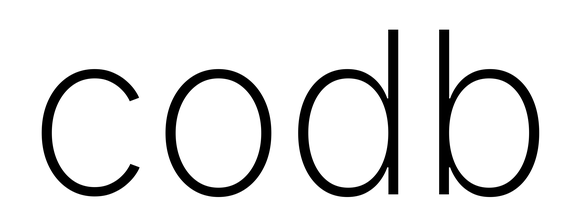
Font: Inter_ExtraLight